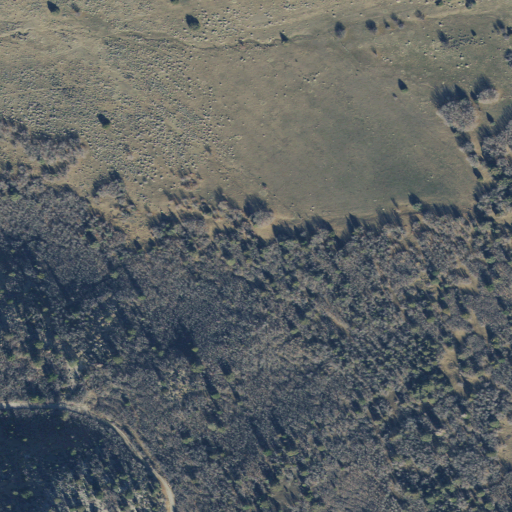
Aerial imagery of valley in Utah named Black Willow Canyon containing shrub, evergreen forest, and deciduous forest